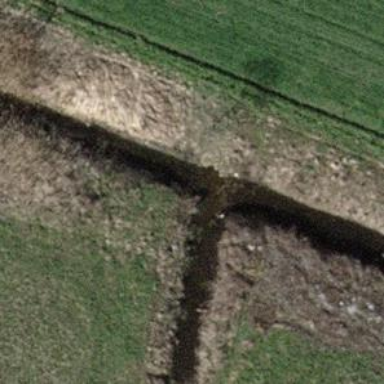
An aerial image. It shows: Ditch serving as waterway.